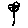
Label: flower